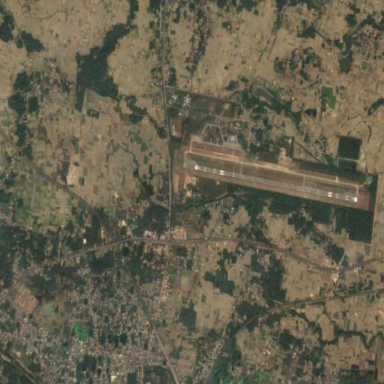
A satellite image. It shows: Military airfield located within larger aerodrome area.